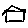
Label: house